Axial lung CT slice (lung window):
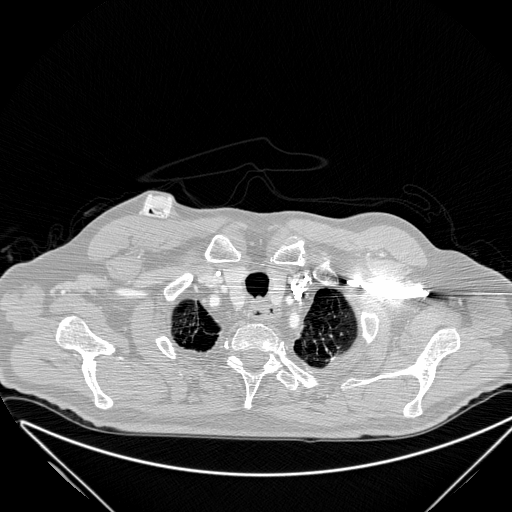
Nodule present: no